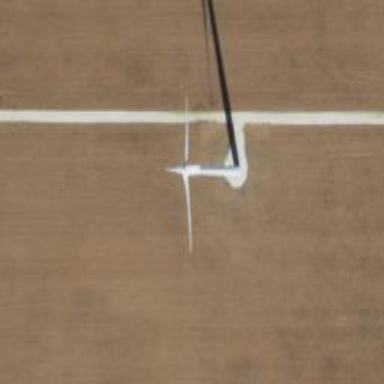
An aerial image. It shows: Wind generator in the form of horizontal axis wind turbine.